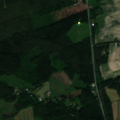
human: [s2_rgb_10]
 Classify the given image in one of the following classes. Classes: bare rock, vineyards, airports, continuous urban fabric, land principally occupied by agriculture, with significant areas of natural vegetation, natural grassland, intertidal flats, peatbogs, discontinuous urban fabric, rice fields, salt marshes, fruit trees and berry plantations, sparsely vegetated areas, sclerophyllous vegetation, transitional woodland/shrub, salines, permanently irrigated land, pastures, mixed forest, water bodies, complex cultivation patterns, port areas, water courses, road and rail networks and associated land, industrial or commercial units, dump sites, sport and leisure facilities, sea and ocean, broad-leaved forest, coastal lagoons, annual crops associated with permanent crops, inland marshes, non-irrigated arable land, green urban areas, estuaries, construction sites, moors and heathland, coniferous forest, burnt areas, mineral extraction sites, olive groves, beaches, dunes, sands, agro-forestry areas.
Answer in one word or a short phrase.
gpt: non-irrigated arable land, coniferous forest, mixed forest